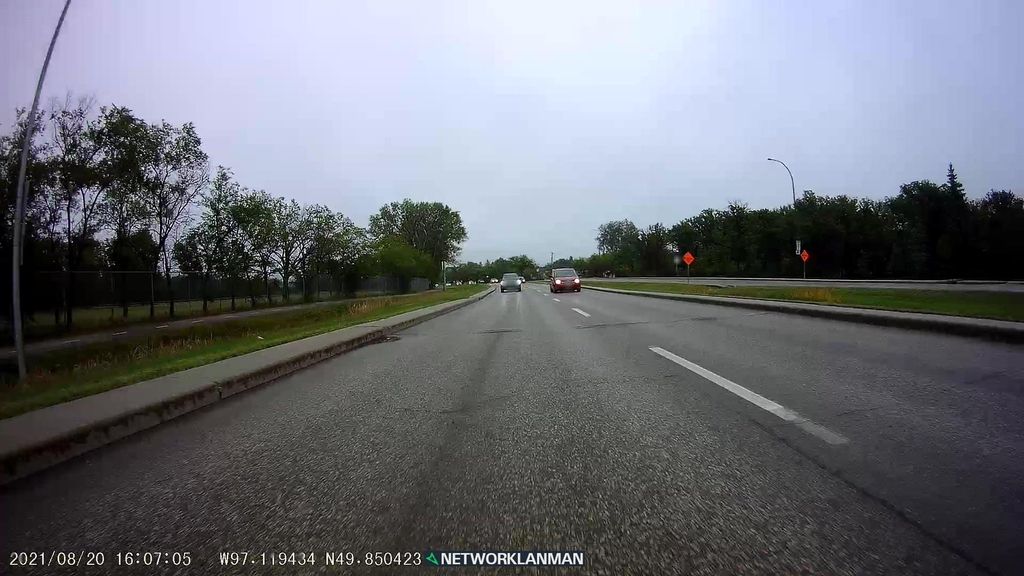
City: winnipeg